Interaction volume radius: 5 \u00c5
Interaction volume height: 15 \u00c5
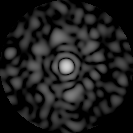
Disorder parameter: 0.8347